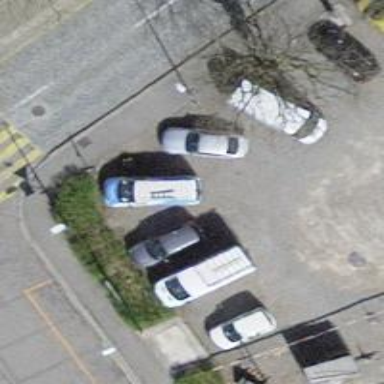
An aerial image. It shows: Bollard.